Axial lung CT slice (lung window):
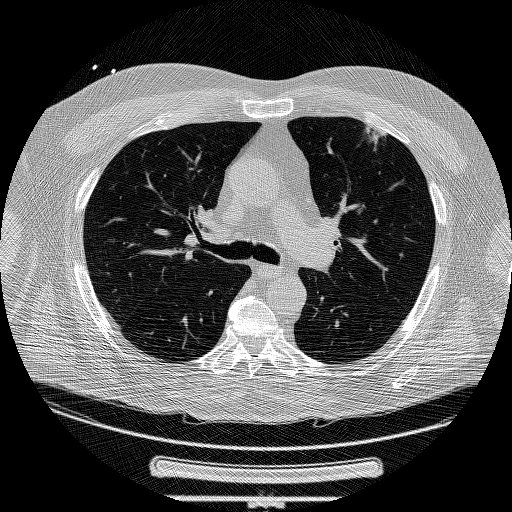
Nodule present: yes
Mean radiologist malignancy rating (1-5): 5